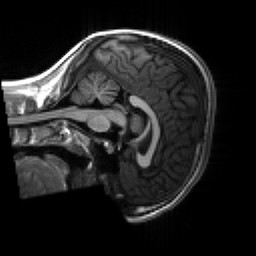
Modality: T1w
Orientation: sagittal
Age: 19
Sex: female
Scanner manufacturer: siemens
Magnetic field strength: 3 T
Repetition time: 2.3 s
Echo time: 0.00266 s